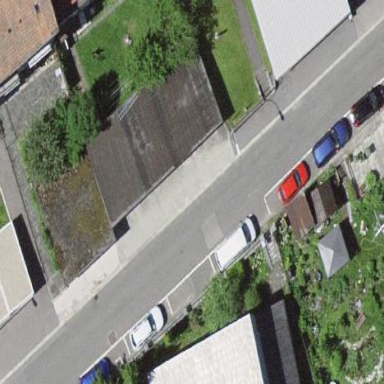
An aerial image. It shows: Garage building.